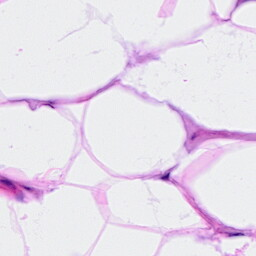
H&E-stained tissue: Breast